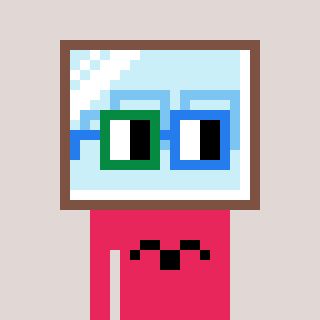
a pixel art character with square green and blue glasses, a mirror-shaped head and a redpinkish-colored body on a warm background